Question: To begin with I'm a newbie to Firestore and Android programming.
I have a collection which stores documents, each document contains an array of semesters, inside the semester array there will be an array of maps representing each semester. Inside the individual semester maps, there will be a number field identifying the semester and also another array called Students where it will contain an array of maps where each map will represent each student and store three different fields: ID of the student, DaysPresent, Total.
I'm trying to find a way to read the data for each individual student represented by ID in such a way where the semester number is taken into account.
For example, if the user selects Semester 1, it will go inside the array Semester and then load up the values from the first array which represents the Semester 1, and it will then display all the maps that represent each student where the days present and the total can be modified and read by the user.
One crucial key point is that the total number will always be the same for every individual map which means every individual student.

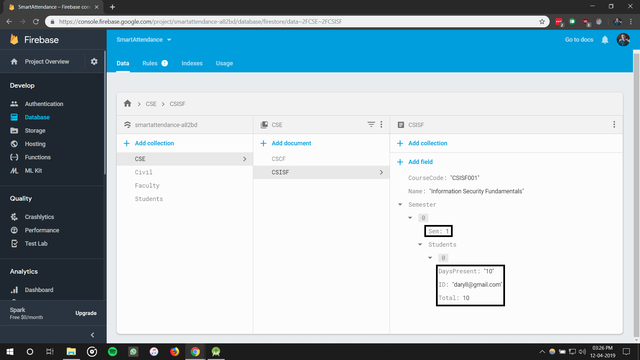
Answer: Mar 26th, 2020:
Actually it's possible using the solution in the following article:
- <URL>
---
If you intend to get a 'List<Semester>' or a 'List<Student>' when querying your Cloud Firestore database, please note that this is currently not possible. Even if those objects are of type 'Semester' and 'Student', there is no way you can map them into a List of Semester/Student objects. To solve this, you need to write code to iterate those objects so you can convert them from a 'List<Map>' to a 'List<Semester>'and 'List<Student>'. So you need to apply your own logic for that.
The type of object that is returned when calling:
'''
document.getData();
'''
Is a 'Map<String Object>', so you need to iterate through the map according to your logic and get the data as needed.